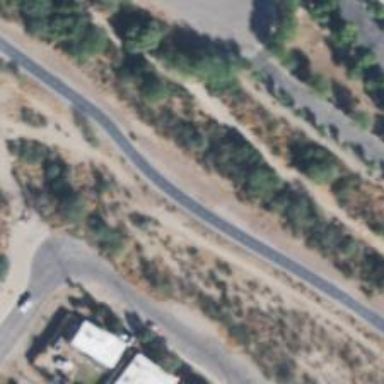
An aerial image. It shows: Asphalt cycleway.